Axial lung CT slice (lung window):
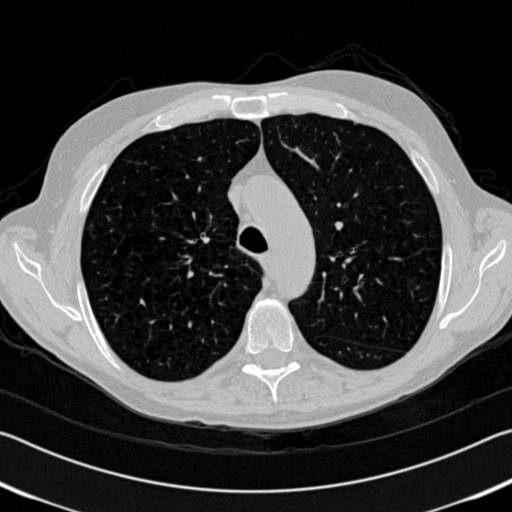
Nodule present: no